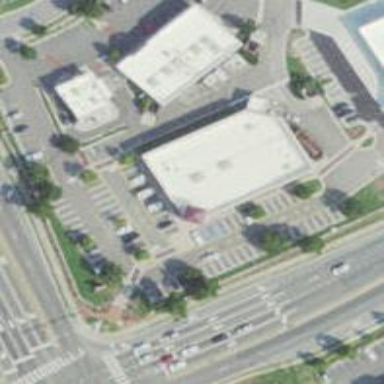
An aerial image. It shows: Commercial building.